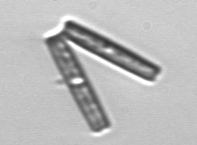
Label: Thalassionema